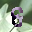
Label: 8